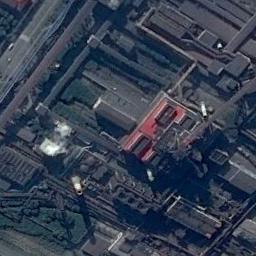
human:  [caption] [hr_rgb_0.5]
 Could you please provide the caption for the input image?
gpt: The thermal power station is next to some buildings and trees .

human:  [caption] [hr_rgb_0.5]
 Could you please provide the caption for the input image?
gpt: Two thermal power stations are puffing smoke .

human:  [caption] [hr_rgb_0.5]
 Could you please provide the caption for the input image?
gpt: In the thermal power station there are neatly planned factories and good greenery, and there are four chimneys .

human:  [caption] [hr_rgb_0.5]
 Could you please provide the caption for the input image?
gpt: There are many buildings of different shapes next to the thermal power station .

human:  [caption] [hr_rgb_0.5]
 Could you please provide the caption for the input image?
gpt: There are many black buildings on the thermal power station .